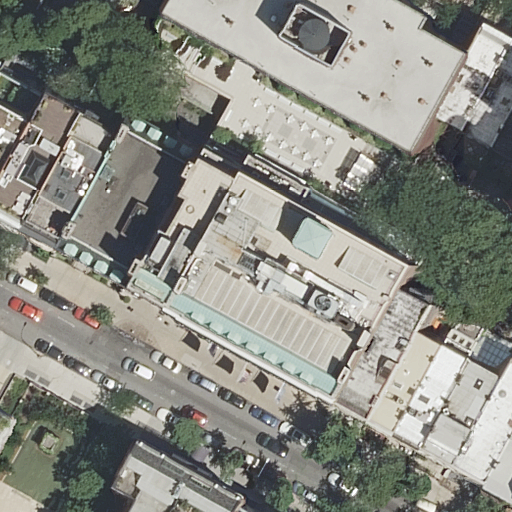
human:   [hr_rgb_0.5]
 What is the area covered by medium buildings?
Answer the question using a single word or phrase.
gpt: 2323m2

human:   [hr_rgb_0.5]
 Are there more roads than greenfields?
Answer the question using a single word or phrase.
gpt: yes

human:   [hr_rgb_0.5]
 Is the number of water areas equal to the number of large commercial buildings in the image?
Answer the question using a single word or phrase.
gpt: yes

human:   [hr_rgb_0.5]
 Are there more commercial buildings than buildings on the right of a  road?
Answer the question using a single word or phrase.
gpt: no

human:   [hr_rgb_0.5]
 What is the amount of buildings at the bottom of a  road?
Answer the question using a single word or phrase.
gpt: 19

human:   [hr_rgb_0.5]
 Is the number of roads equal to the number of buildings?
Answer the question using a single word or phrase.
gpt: no

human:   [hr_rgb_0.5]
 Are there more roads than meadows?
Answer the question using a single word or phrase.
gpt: yes

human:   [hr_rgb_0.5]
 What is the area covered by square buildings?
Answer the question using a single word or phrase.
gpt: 0m2

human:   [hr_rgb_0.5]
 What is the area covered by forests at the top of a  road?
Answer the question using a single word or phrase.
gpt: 0m2

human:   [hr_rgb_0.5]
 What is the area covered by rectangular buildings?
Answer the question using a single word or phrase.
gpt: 4558m2

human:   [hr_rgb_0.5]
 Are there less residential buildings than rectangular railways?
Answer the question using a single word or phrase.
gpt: no

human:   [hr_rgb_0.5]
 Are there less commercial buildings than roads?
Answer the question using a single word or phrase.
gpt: yes

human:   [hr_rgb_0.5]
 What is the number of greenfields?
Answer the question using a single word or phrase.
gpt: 0

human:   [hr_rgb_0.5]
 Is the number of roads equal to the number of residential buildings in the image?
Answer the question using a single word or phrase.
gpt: no

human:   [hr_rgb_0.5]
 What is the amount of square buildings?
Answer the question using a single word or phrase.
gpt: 0

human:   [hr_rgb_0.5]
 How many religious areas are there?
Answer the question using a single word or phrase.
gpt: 0

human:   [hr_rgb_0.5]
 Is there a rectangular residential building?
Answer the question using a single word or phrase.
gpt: yes

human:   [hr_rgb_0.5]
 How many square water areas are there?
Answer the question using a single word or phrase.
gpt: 0

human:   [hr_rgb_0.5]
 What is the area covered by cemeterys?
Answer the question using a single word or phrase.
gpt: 0m2

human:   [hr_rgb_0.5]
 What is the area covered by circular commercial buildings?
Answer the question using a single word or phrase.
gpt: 0m2

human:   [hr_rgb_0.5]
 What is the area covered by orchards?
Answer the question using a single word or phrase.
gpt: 0m2

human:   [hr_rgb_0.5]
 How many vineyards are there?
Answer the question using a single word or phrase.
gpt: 0

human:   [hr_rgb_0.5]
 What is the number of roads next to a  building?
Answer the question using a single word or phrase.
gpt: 2

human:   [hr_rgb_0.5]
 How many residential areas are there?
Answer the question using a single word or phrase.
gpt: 0

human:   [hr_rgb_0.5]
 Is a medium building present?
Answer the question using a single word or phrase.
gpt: yes

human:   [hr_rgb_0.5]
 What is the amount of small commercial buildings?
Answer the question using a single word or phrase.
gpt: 0

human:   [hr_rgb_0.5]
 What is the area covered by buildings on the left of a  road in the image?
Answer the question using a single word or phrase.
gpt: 4391m2

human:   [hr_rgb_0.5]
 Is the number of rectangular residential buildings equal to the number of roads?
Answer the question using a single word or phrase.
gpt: no

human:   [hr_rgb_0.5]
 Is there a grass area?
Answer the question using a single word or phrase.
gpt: no

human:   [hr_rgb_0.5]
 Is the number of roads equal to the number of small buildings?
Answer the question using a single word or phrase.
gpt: no

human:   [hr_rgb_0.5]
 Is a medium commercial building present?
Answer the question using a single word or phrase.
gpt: no

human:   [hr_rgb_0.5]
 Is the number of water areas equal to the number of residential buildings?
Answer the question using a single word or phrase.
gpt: no

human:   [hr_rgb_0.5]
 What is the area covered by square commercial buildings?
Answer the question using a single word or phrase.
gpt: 0m2

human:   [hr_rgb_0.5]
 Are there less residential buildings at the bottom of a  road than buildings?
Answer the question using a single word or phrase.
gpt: yes

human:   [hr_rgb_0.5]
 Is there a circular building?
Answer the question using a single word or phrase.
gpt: no

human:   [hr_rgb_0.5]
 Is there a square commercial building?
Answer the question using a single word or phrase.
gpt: no